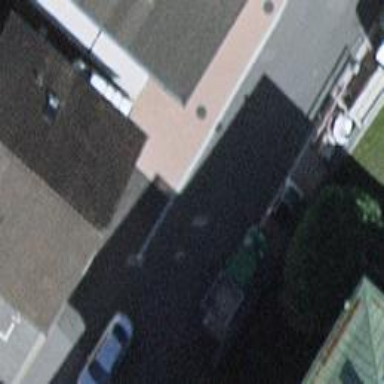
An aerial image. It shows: Bus stop with platform for public transport.